Question: How can I uncheck a check box in GTK when i press a button.Say am having an open and close button before opening I will tick the check box but when I presses the close button it must automatically uncheck the check box. How can I acquire that in gtk programming? I tried using check box properties and widget properties, but none of them worked. I tried using gtk set sensitive but when using that the check box gets disabled but still the tick remains
'''
gtk_widget_set_sensitive(normal,FALSE);
'''

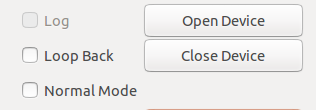
Answer: I think you want 'xxx_set_active()'.
get_active() and set_active() let you see the current state, and change it to "checked" and "unchecked".